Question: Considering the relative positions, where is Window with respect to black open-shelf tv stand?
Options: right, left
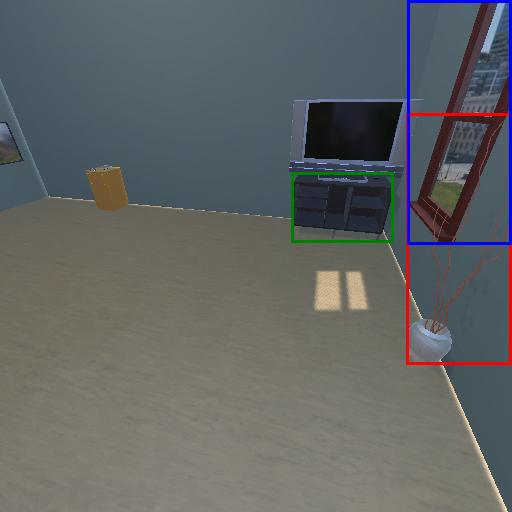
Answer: right